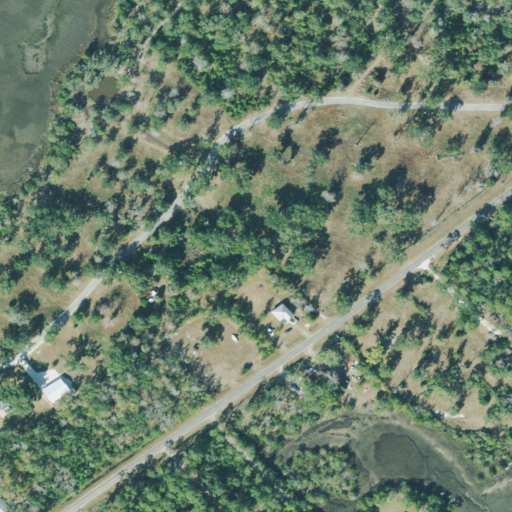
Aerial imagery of island in Georgia named Cattle Hammock containing woody wetlands, open development, herbaceous wetlands, evergreen forest, and low intensity development